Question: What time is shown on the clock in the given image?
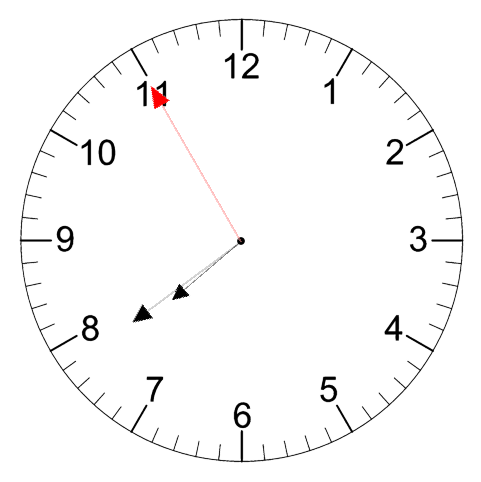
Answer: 07:38:55